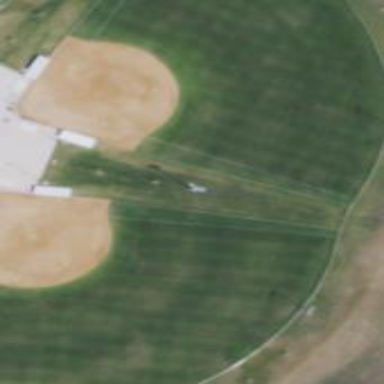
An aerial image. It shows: Softball pitch for leisure and sport activities.